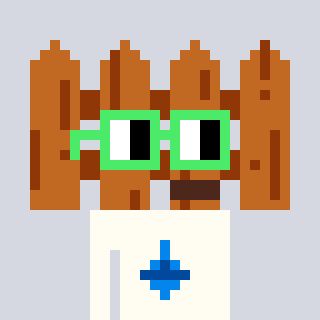
a pixel art character with square light green glasses, a fence-shaped head and a grayscale-colored body on a cool background